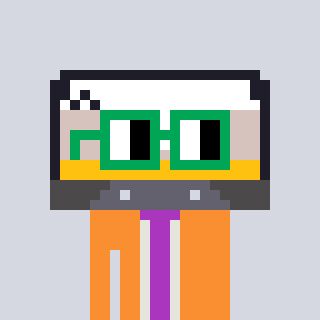
a pixel art character with square green glasses, a cassette tape-shaped head and a orange-colored body on a cool background